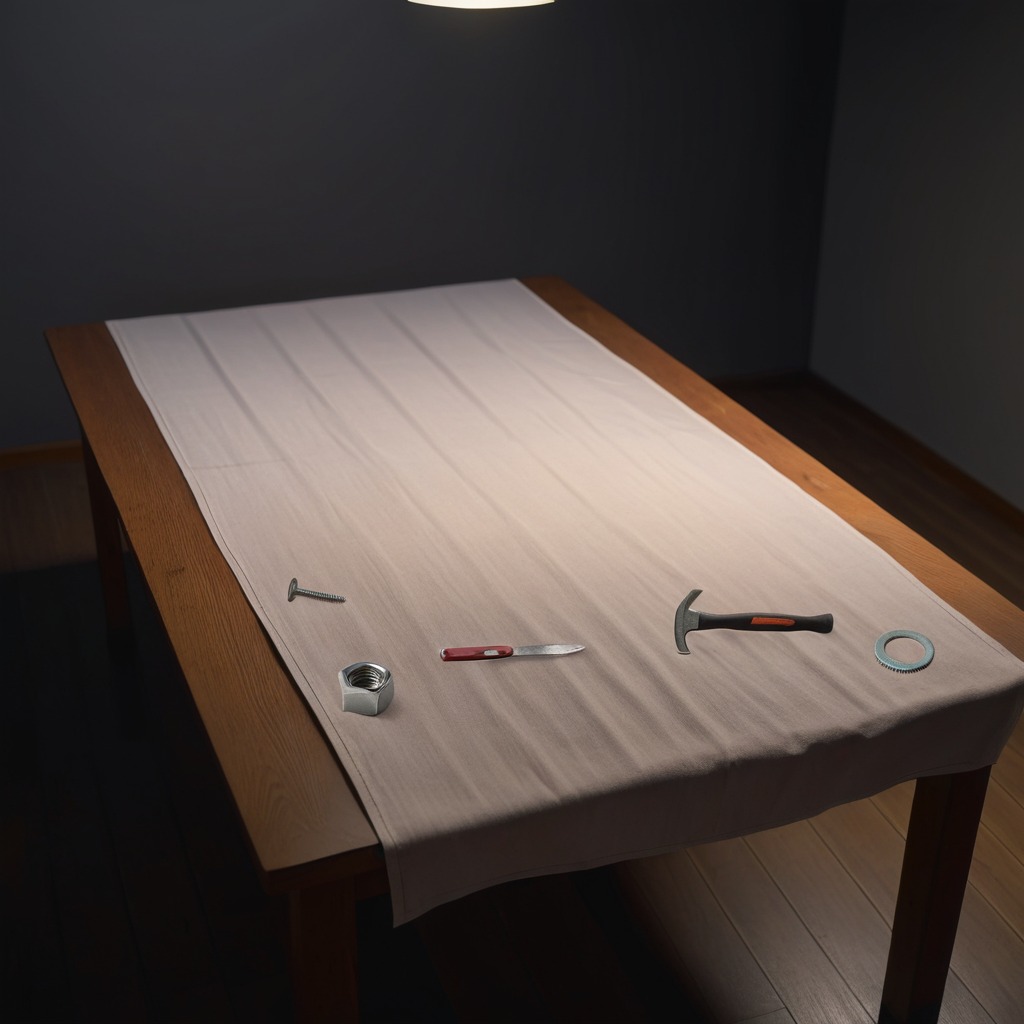
A utility knife, a flat metal washer, a metal machine screw, a hammer, and a metal nut are lying on a wooden table inside a workshop at night.